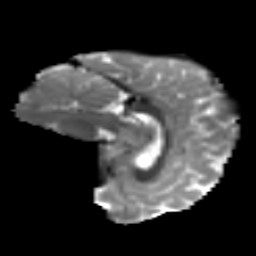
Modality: T2w
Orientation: sagittal
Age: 14
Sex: male
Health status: ill
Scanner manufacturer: ge
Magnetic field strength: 3 T
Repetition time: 6.752 s
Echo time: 0.079 s